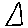
Label: triangle